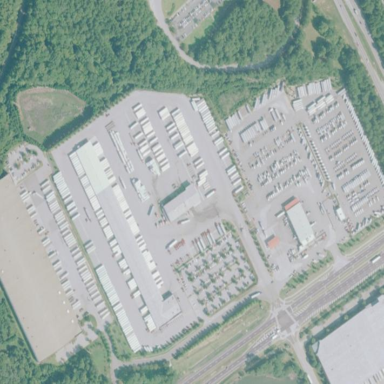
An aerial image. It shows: Industrial area.